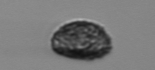
Label: Pseudochattonella_farcimen